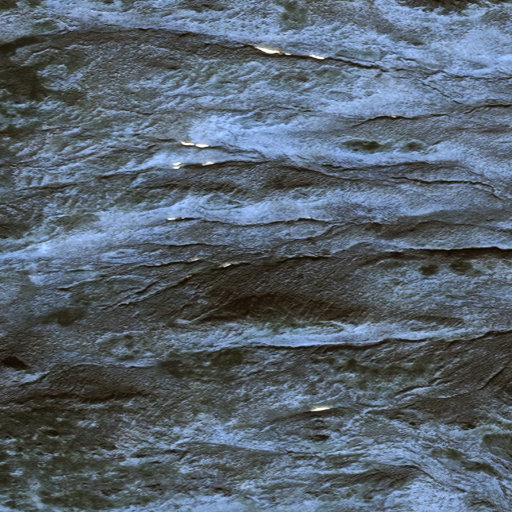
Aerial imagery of island in Alaska named Tagadak Island containing only unknown